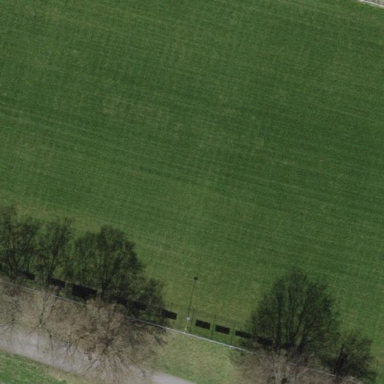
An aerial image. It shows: Grass pitch used for soccer.